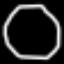
Label: octagon